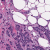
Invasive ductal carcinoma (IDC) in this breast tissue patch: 1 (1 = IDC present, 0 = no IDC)